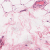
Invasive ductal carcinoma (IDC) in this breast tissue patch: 0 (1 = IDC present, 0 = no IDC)